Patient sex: M
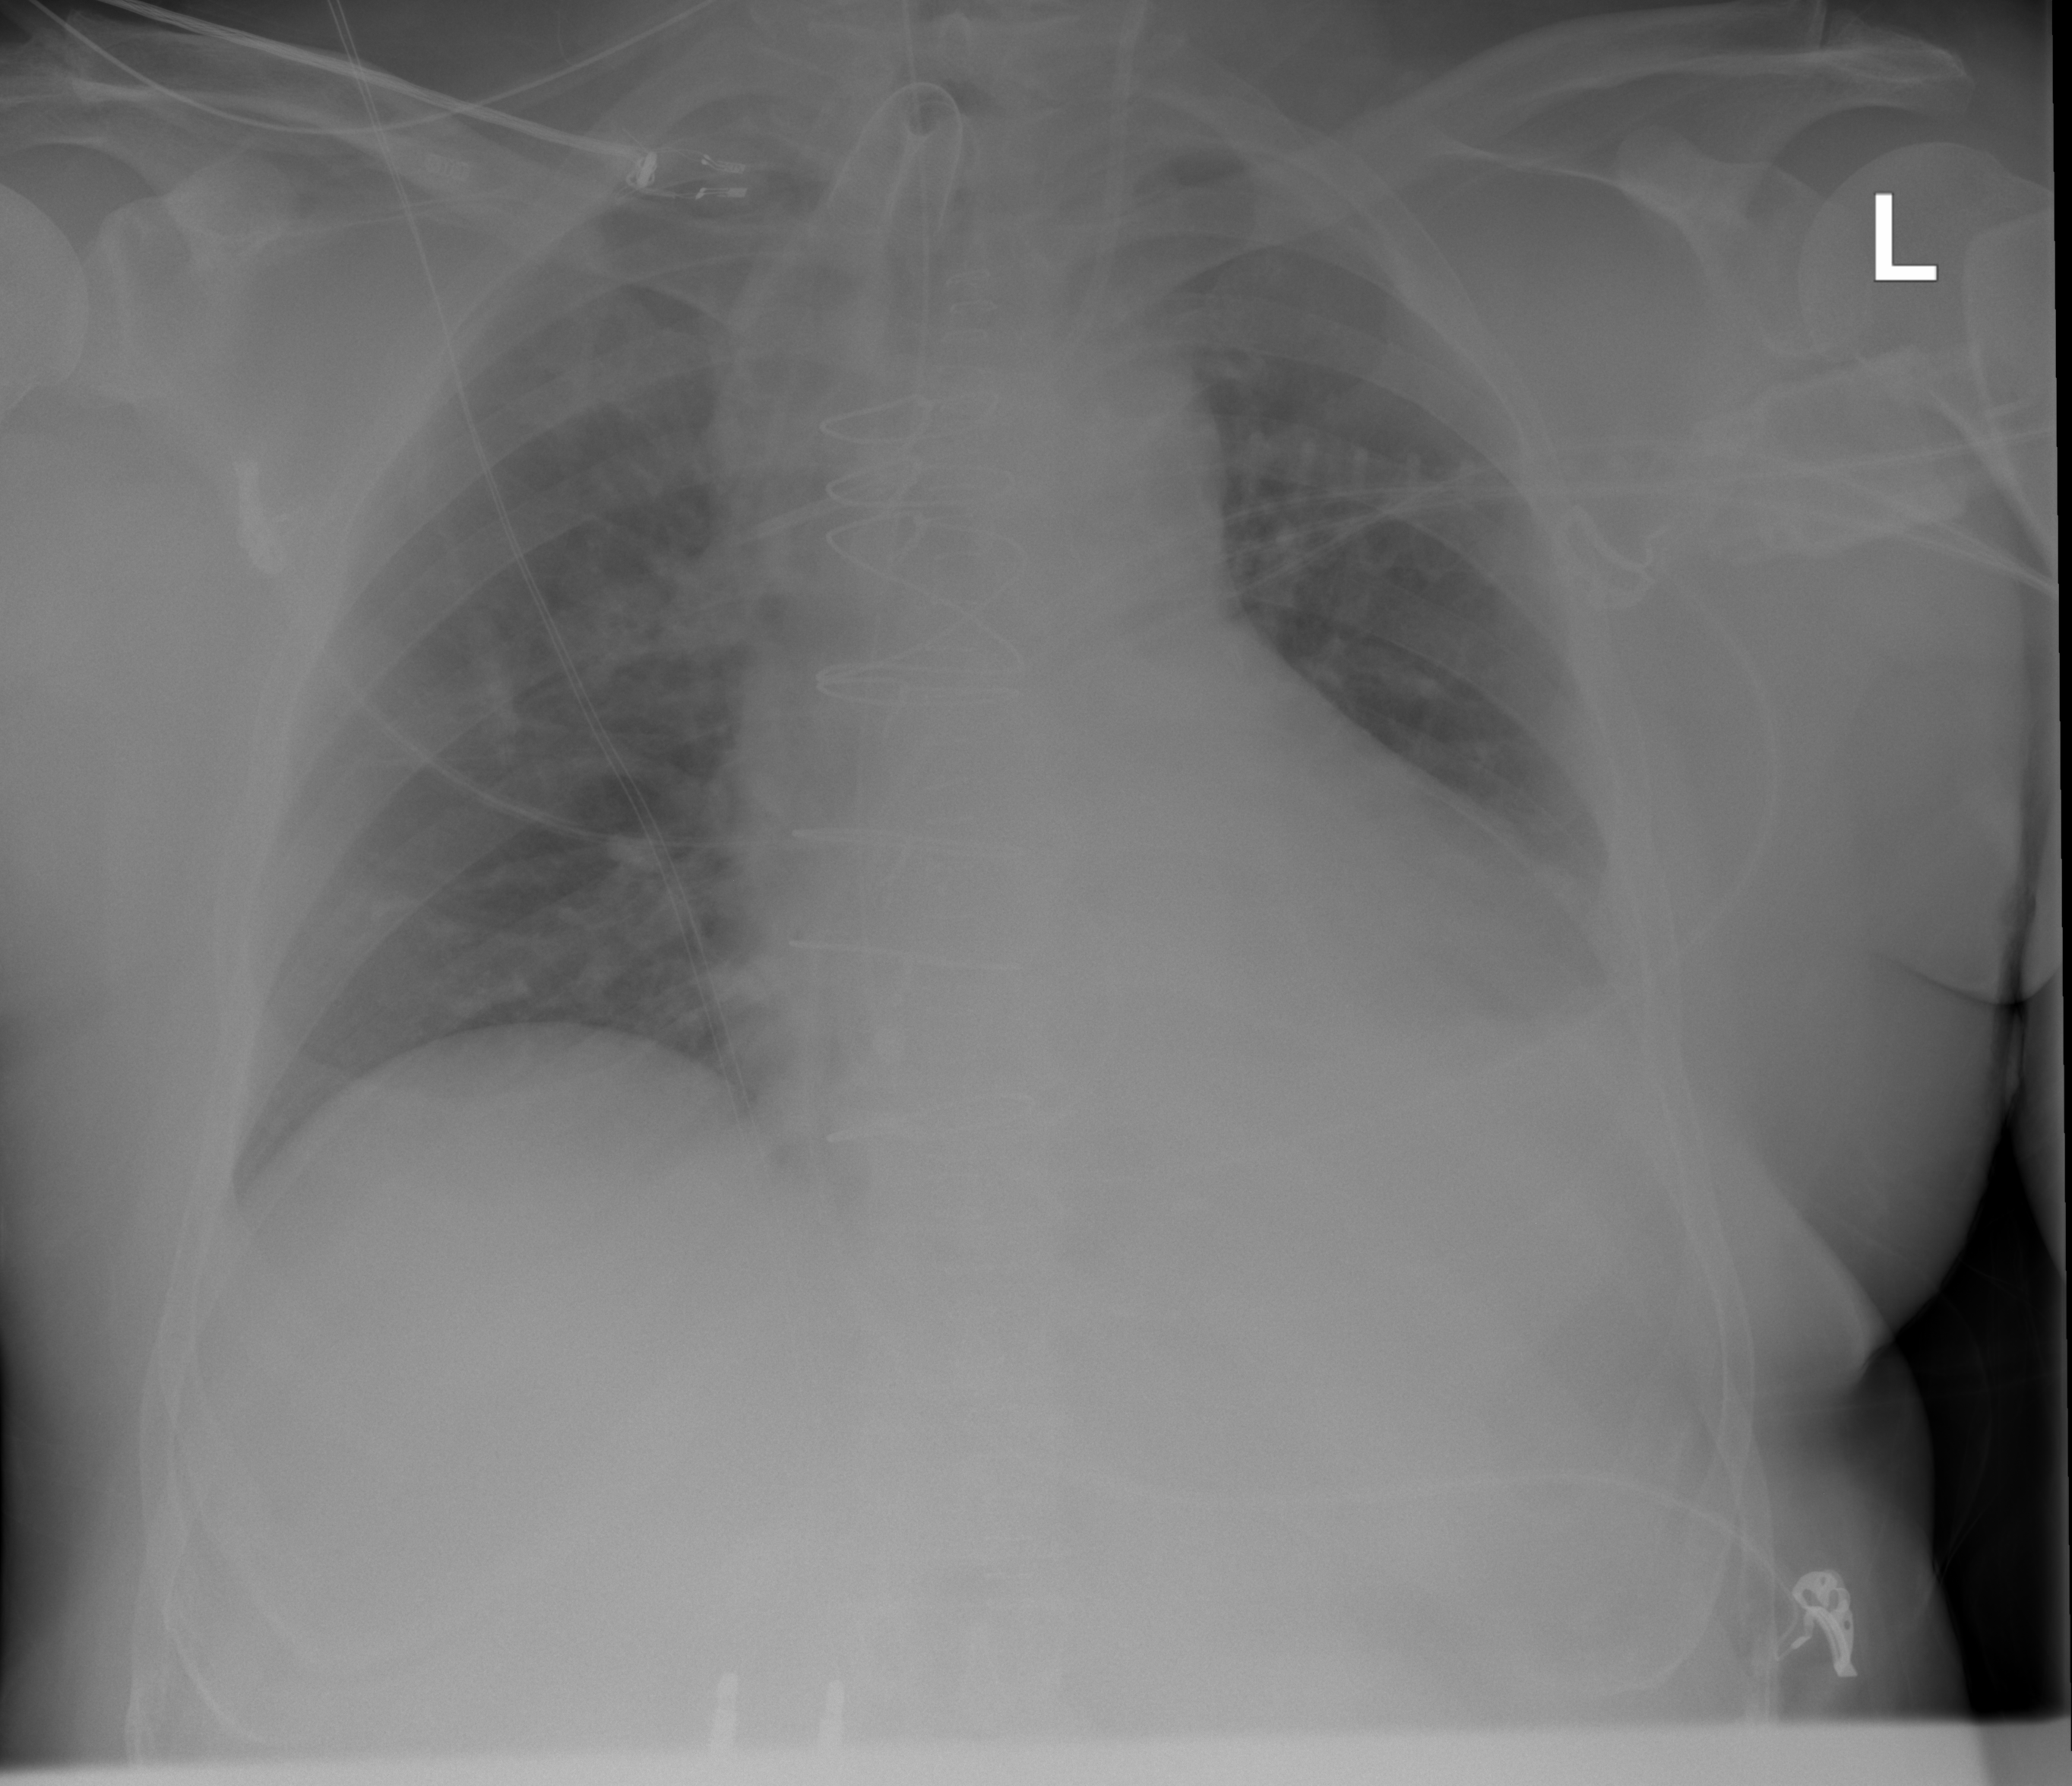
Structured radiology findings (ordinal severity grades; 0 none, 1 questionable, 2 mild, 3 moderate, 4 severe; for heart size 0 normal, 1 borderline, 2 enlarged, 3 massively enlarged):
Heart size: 2
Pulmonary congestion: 0
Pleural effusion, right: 2
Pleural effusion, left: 2
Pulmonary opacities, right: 0
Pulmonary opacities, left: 0
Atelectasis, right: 0
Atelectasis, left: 2